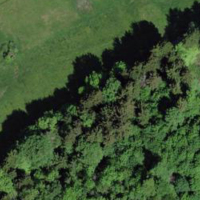
EUNIS habitat code: 44
Species observed at this site:
Silene dioica